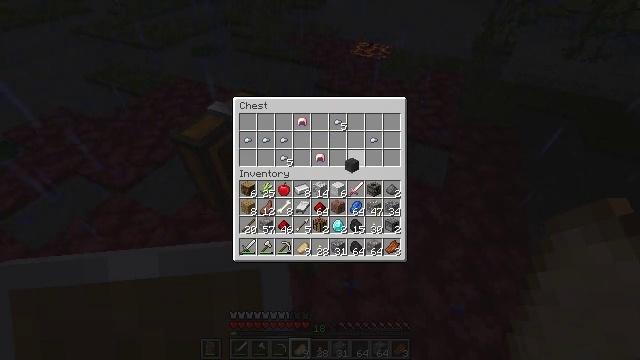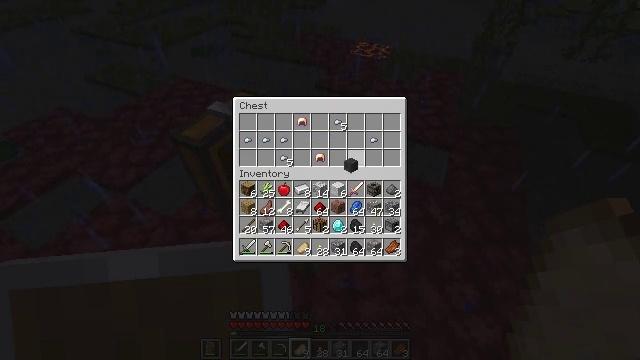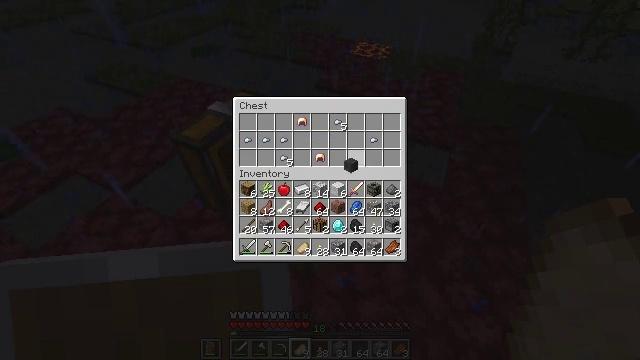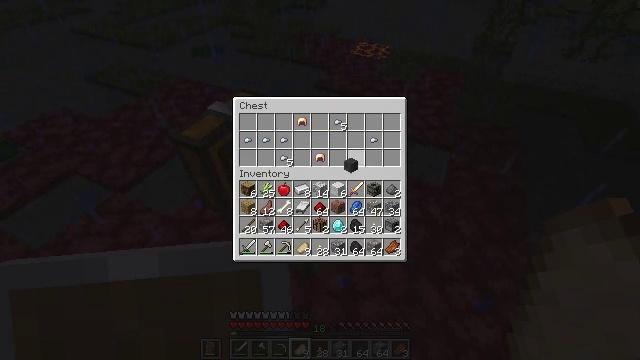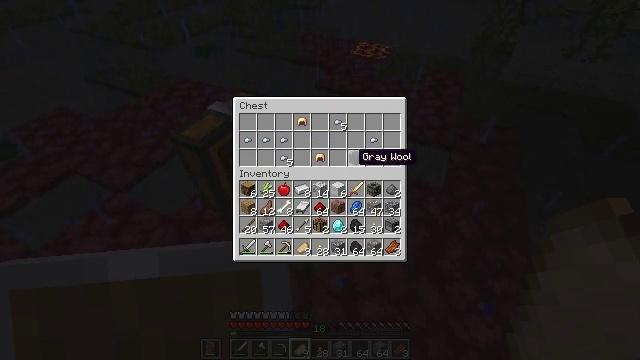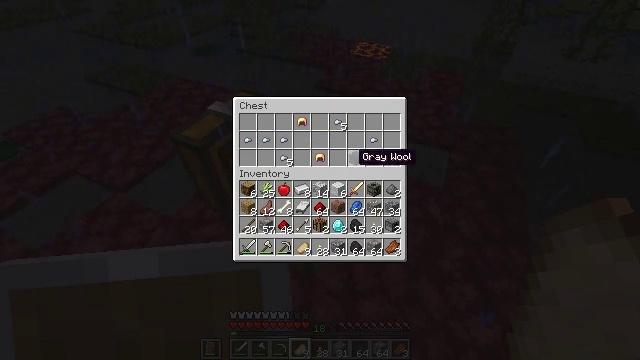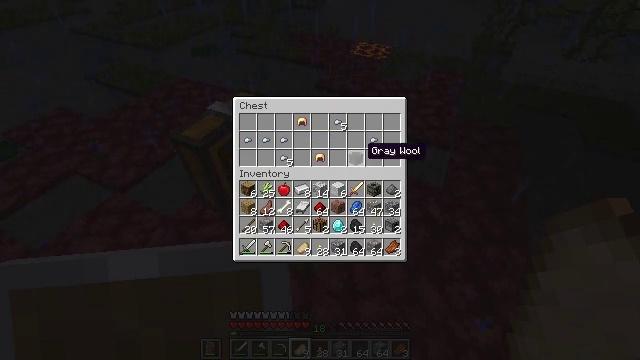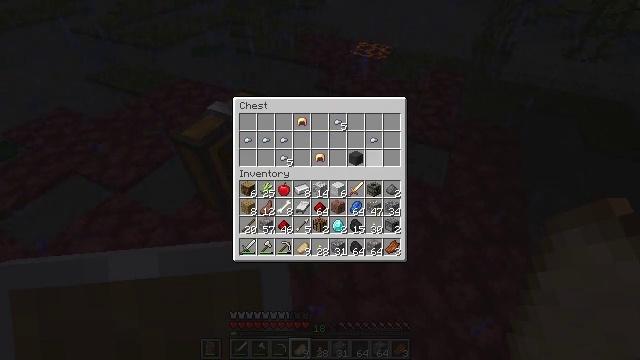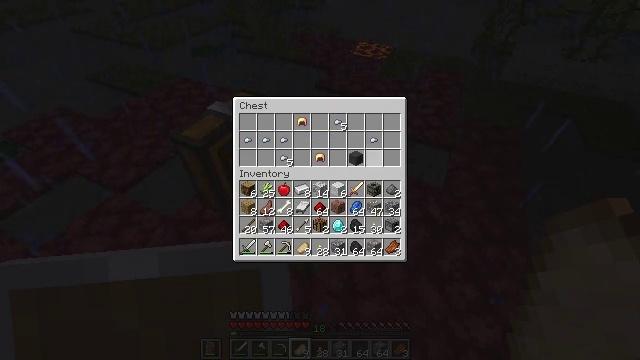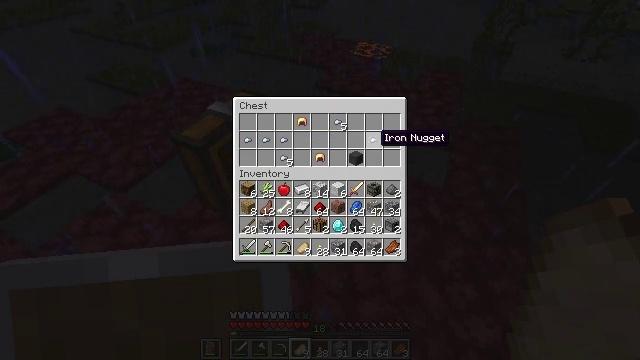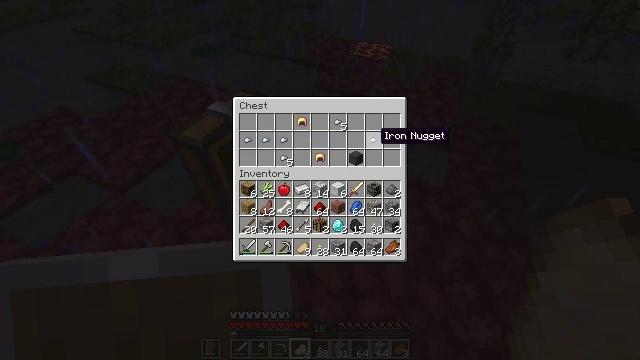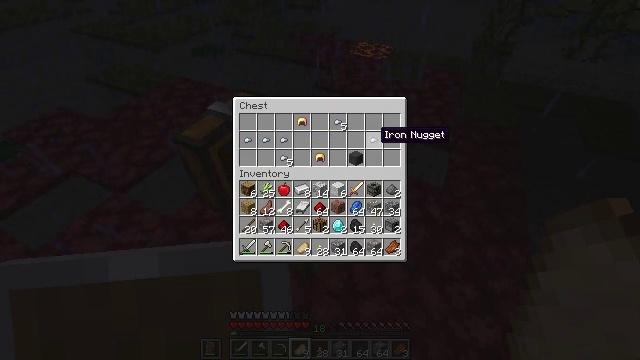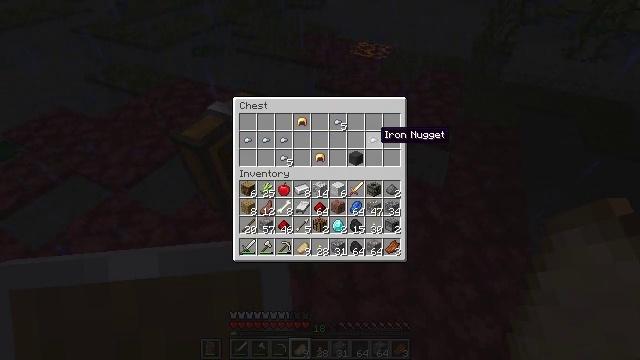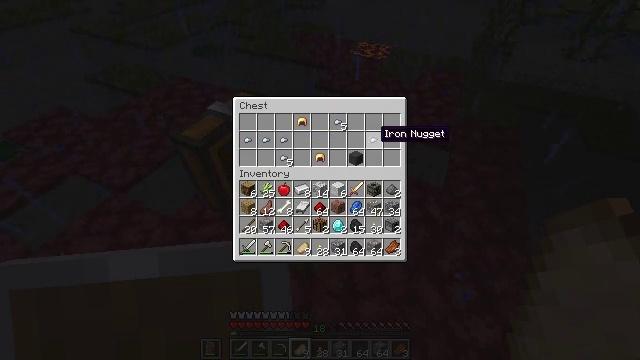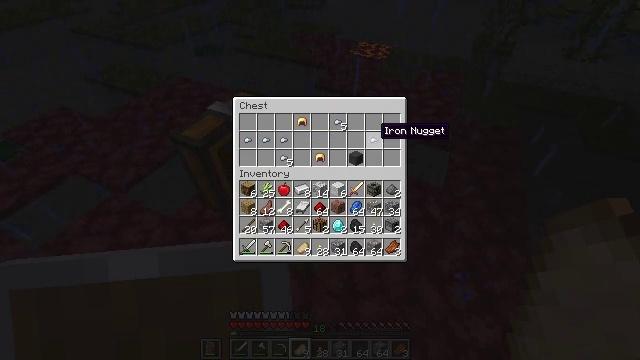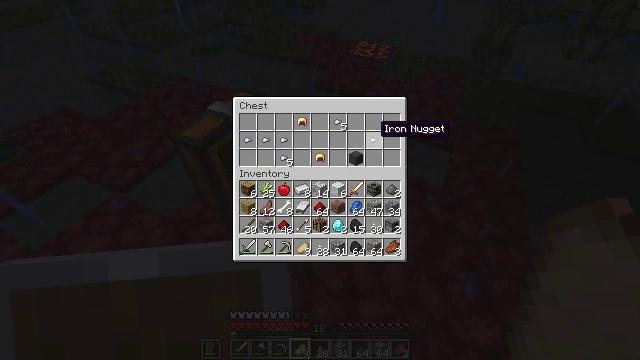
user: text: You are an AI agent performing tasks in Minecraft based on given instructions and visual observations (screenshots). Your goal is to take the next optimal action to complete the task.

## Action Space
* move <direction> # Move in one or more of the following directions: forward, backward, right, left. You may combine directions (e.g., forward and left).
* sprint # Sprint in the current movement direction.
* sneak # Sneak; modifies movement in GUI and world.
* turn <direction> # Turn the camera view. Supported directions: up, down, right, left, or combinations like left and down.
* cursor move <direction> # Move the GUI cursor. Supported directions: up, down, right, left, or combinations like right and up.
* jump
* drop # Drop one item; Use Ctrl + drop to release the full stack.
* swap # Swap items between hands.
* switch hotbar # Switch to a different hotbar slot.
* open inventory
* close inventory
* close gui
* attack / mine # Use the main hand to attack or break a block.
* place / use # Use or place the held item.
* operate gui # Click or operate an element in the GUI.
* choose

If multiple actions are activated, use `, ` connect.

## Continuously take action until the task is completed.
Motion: motion action
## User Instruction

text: Remove an apple from the inventory.
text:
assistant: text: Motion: no_op
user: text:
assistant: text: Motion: operate gui
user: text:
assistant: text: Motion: operate gui
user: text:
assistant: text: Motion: no_op
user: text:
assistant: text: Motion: no_op
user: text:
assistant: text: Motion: cursor move right
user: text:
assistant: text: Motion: no_op
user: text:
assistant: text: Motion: no_op
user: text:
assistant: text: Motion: no_op
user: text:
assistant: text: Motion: no_op
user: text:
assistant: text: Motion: no_op
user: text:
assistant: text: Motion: no_op
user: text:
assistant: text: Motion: no_op
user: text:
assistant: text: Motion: no_op
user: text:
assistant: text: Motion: no_op
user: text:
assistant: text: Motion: no_op
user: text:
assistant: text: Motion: sneak
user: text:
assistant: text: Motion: sneak
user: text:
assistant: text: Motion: sneak
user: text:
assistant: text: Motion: sneak
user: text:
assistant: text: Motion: sneak, cursor move left
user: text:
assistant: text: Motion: sneak, cursor move left
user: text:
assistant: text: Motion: cursor move left
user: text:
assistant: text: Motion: no_op
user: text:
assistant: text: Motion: no_op
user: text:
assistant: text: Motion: no_op
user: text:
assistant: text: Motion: no_op
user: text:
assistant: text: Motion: no_op
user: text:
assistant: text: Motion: no_op
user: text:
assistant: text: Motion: no_op